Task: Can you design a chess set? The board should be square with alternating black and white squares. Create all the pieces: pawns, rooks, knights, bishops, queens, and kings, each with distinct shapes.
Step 1759:
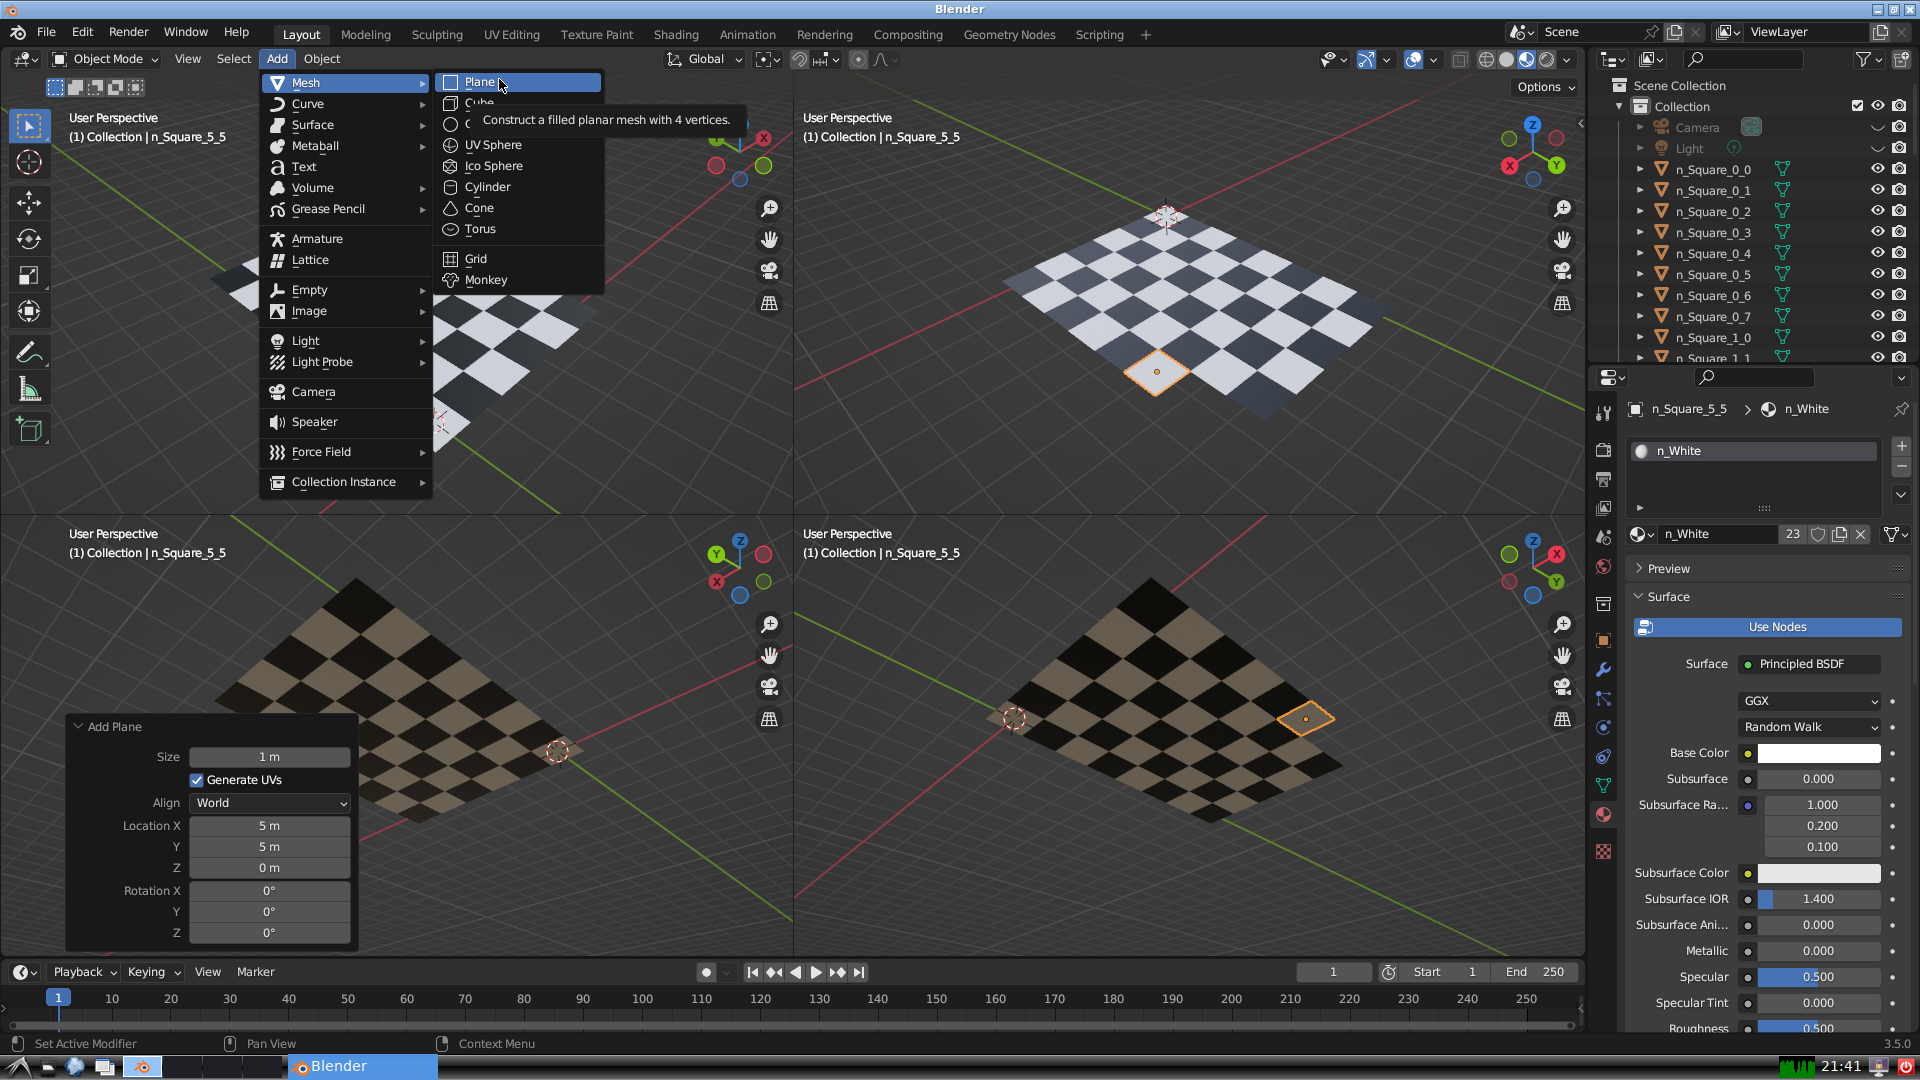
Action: click: no